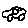
Label: car